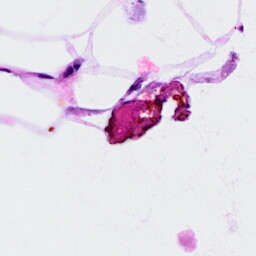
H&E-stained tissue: Breast